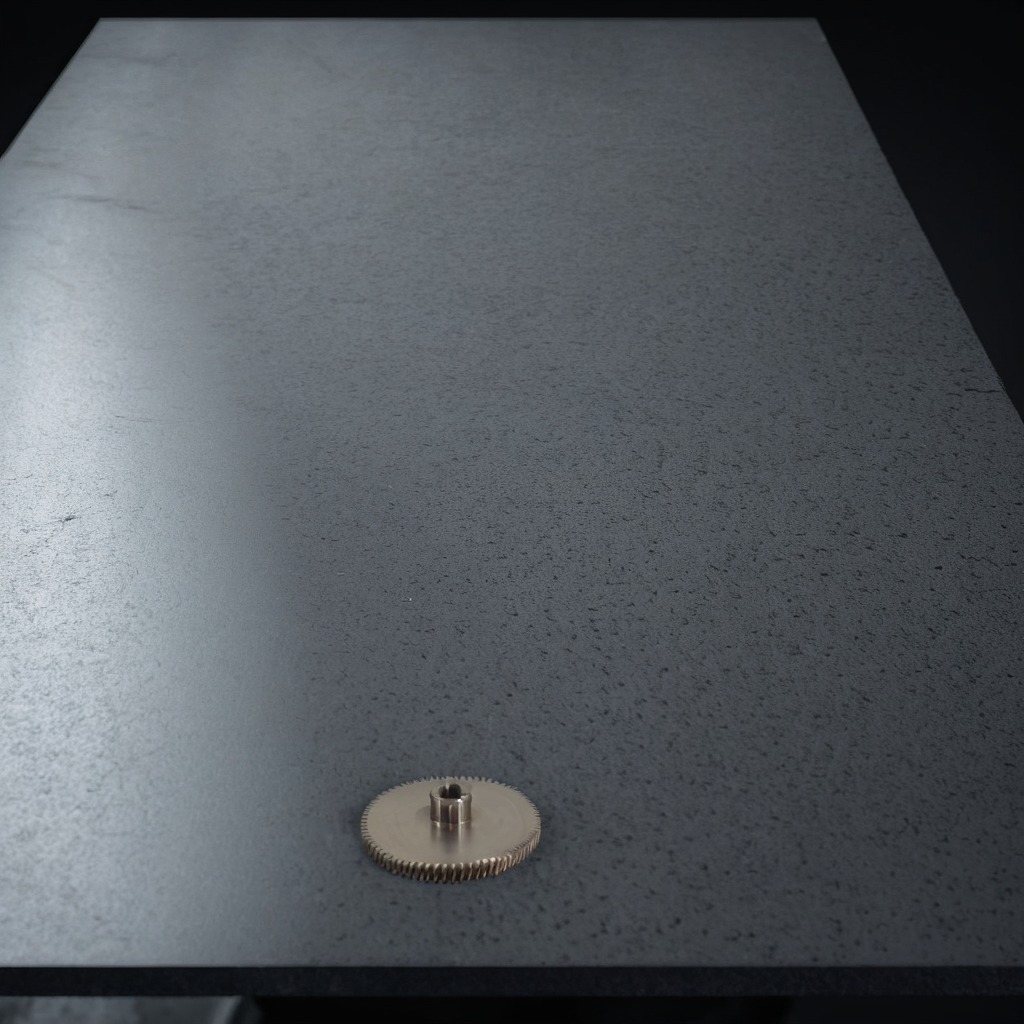
A steel gear with teeth is lying on the clean granite table inside a workshop at night.